Field crop: maize
Growth stage: 2
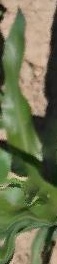
Species: maize